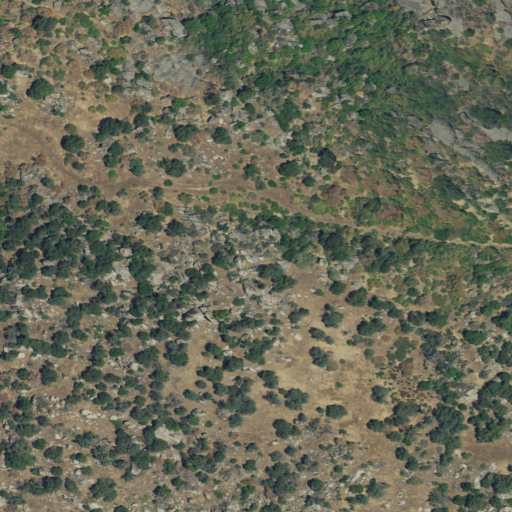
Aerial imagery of mountain in California named Blue Mountain containing shrub and evergreen forest